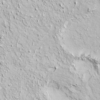
Label: not_dusty